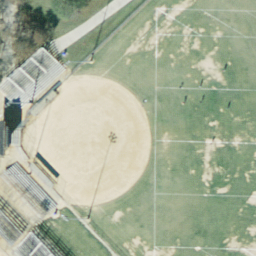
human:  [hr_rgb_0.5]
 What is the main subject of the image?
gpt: baseball diamond